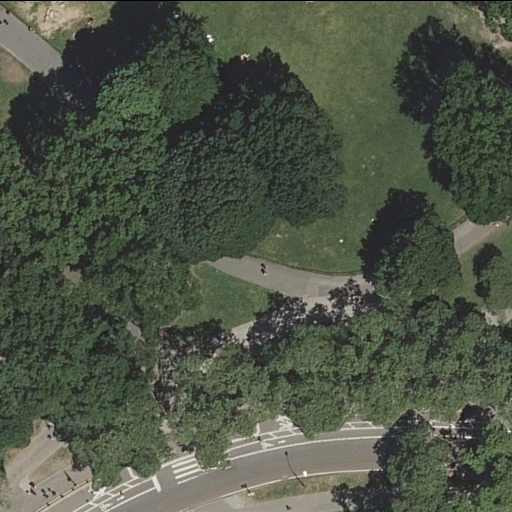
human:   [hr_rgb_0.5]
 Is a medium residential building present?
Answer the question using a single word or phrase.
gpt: no

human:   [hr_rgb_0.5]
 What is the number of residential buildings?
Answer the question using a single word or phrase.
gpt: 0

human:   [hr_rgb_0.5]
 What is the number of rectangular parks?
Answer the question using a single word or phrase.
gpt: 1

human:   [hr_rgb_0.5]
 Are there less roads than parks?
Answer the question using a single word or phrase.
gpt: no

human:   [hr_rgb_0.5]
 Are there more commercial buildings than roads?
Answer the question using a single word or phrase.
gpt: no

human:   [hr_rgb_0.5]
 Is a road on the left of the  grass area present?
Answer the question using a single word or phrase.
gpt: no

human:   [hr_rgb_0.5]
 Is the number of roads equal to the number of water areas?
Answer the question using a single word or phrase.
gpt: no

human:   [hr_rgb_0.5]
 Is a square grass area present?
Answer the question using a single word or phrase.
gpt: no

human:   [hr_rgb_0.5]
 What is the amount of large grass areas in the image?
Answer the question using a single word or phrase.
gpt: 0

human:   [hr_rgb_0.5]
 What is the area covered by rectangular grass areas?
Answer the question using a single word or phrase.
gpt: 0m2

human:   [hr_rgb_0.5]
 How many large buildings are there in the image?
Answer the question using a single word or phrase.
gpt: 0

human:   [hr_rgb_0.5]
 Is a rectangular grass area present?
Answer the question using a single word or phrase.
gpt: yes

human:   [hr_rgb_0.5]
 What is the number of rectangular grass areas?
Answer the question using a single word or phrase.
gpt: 1

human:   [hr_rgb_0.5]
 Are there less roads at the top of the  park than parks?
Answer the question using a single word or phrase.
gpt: no

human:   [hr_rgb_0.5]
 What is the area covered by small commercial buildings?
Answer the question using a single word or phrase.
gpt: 0m2

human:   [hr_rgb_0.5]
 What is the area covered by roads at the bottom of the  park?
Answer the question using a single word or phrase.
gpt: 0m2

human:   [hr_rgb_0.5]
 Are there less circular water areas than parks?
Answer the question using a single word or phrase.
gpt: yes

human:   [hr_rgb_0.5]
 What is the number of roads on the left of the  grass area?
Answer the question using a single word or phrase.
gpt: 0

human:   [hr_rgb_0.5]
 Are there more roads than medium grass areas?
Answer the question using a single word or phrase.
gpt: yes

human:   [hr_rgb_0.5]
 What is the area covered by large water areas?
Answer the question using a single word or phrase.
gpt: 0m2

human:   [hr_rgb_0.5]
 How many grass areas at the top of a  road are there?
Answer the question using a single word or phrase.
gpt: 1

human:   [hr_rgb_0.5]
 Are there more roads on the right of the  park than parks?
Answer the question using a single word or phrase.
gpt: yes

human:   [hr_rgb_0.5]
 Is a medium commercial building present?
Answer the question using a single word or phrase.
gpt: no

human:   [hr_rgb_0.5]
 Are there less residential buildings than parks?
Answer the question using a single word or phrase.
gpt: yes

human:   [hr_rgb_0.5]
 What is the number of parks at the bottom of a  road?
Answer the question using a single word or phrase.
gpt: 1

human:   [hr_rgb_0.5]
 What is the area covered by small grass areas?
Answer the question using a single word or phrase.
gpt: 0m2

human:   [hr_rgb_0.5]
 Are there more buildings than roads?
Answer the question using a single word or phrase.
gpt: no

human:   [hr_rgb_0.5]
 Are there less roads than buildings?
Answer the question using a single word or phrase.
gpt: no

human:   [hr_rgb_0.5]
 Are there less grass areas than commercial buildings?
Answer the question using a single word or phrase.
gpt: no

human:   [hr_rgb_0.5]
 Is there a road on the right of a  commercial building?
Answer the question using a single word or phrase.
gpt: no

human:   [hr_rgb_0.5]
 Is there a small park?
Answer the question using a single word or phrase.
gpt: no

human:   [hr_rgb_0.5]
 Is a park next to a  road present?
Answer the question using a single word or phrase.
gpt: yes

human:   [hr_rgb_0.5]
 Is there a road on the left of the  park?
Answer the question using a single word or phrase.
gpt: no

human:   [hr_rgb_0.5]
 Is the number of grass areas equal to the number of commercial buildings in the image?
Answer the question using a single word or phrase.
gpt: no

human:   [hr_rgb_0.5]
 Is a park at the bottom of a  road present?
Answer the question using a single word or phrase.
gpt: yes

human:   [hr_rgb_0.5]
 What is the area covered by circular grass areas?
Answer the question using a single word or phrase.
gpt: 0m2